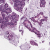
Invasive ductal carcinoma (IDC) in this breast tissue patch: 1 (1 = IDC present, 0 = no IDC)